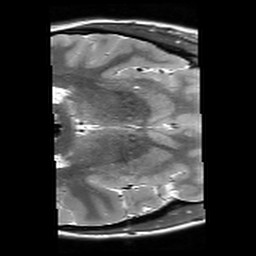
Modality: T2starw
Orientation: axial
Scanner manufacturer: siemens
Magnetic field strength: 3 T
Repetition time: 9.86 s
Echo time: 0.05 s